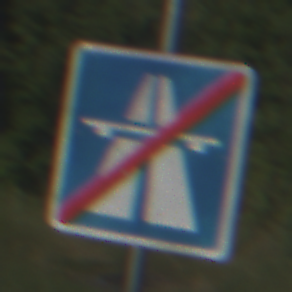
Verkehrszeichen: EndeAutbahn
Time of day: MorningAfternoon
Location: Outdoor (Nature)
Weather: Clear
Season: NotSpecified
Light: Natural